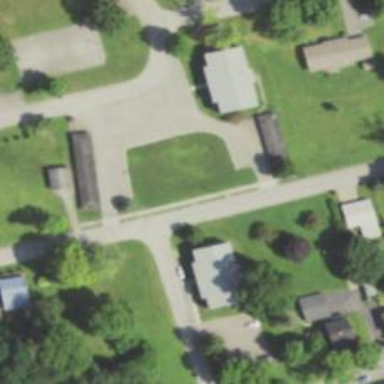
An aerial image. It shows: Residential road with asphalt surface. Sidewalk is present on the left side.